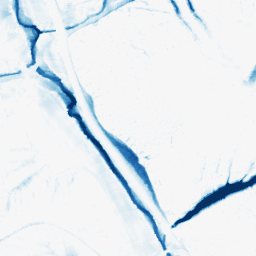
Category: morphological
Decomposition family: morphological_ellipse
Decomposition parameters: operation: closing
width: 20
height: 30
Upsampling method: bicubic
Upsampling parameters: scale: 8
Upsampling scale: 8